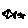
Label: fish